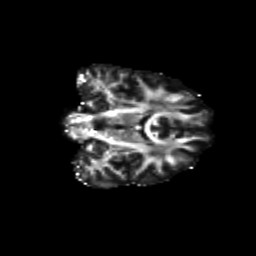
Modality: FA
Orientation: coronal
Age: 61
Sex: male
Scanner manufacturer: siemens
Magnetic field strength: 3 T
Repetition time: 4.71 s
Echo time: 0.0906 s